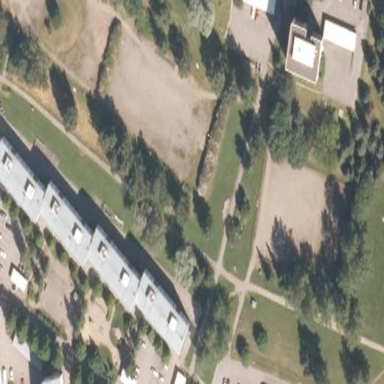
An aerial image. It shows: School.